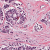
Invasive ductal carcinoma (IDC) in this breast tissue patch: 1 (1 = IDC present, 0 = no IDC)